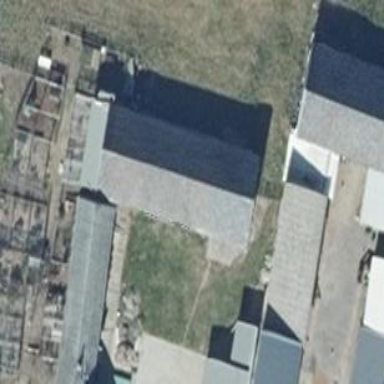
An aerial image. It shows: Building with gabled roof. The roof orientation is along the structure.